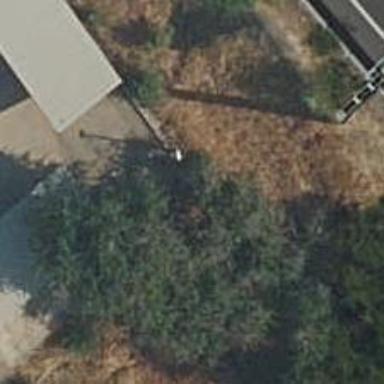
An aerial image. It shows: Chain link fence is in the scene.